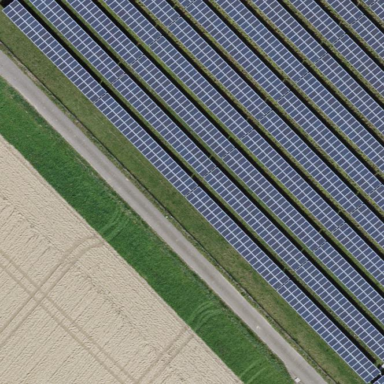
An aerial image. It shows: Solar power generator using photovoltaic panels.